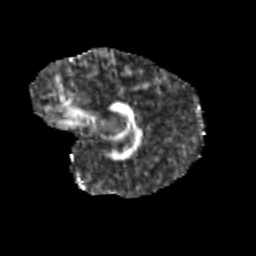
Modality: FA
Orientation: sagittal
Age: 11
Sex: female
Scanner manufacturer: siemens
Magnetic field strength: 3 T
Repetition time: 3.8 s
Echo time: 0.07 s